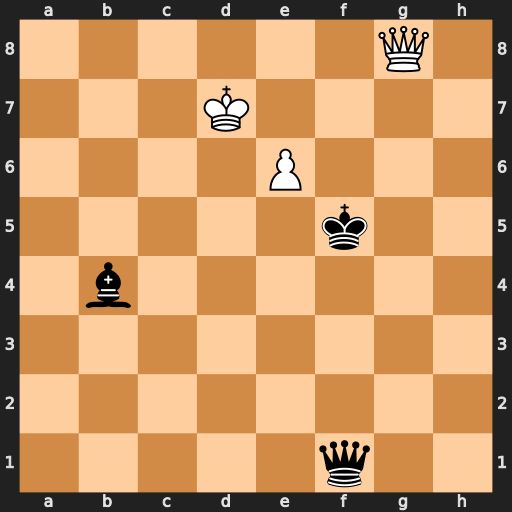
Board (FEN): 6Q1/3K4/4P3/5k2/1b6/8/8/5q2
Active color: w
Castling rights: -
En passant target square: -
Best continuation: Qf7+ Ke4 Qxf1